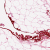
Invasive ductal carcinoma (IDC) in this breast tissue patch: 0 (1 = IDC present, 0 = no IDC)